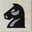
Piece: bN